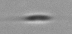
Label: Cylindrotheca_morphotype1